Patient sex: M
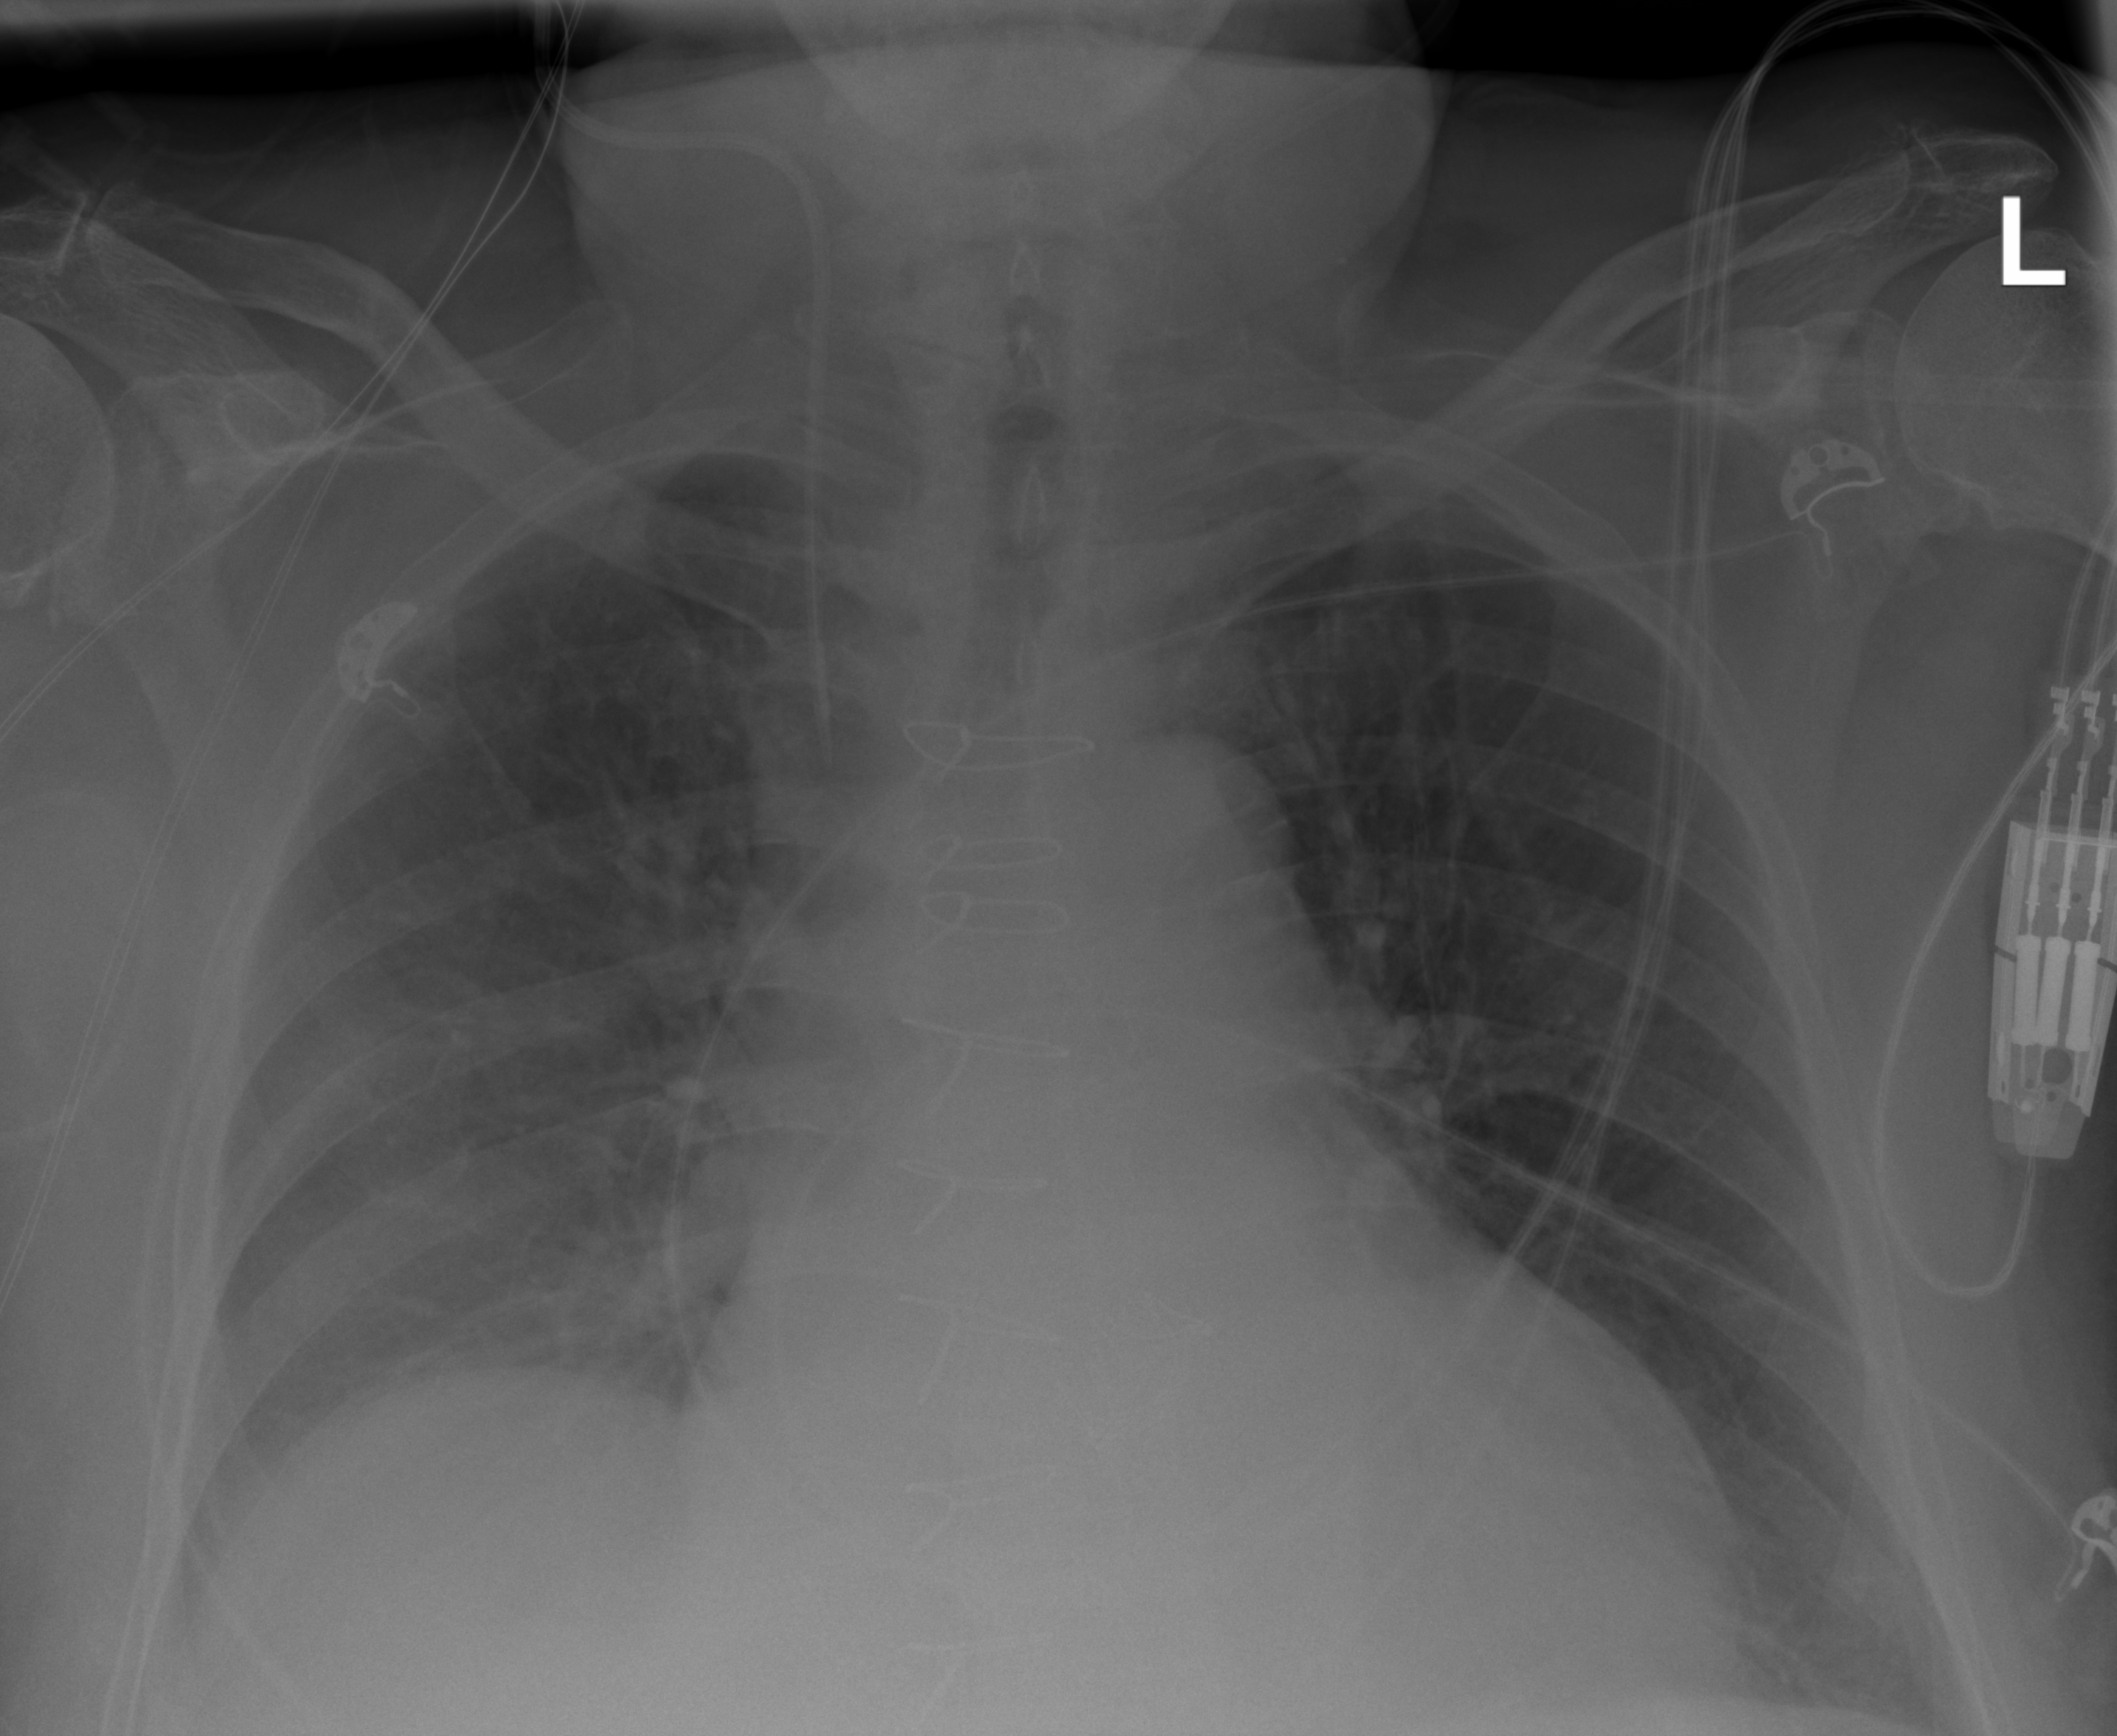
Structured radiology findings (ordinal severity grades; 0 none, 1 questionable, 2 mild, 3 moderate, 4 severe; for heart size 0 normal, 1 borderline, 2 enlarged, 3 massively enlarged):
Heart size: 2
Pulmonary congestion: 3
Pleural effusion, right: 0
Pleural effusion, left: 0
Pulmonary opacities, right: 0
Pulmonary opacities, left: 0
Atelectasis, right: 2
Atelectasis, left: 2